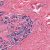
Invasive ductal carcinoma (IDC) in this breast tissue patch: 0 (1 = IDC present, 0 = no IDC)